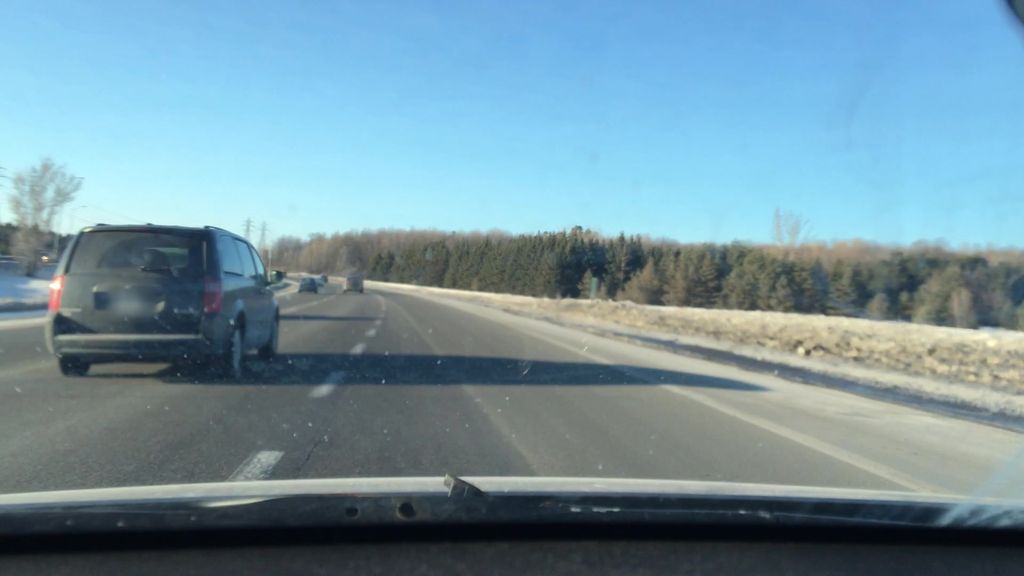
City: ottawa-gatineau